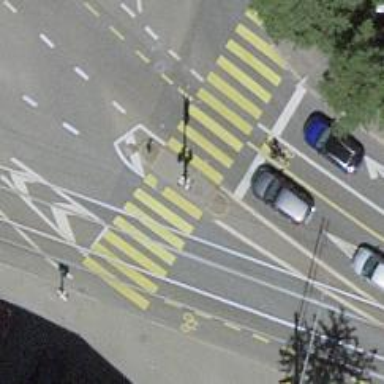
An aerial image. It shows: Road crossing with traffic signals and central island.